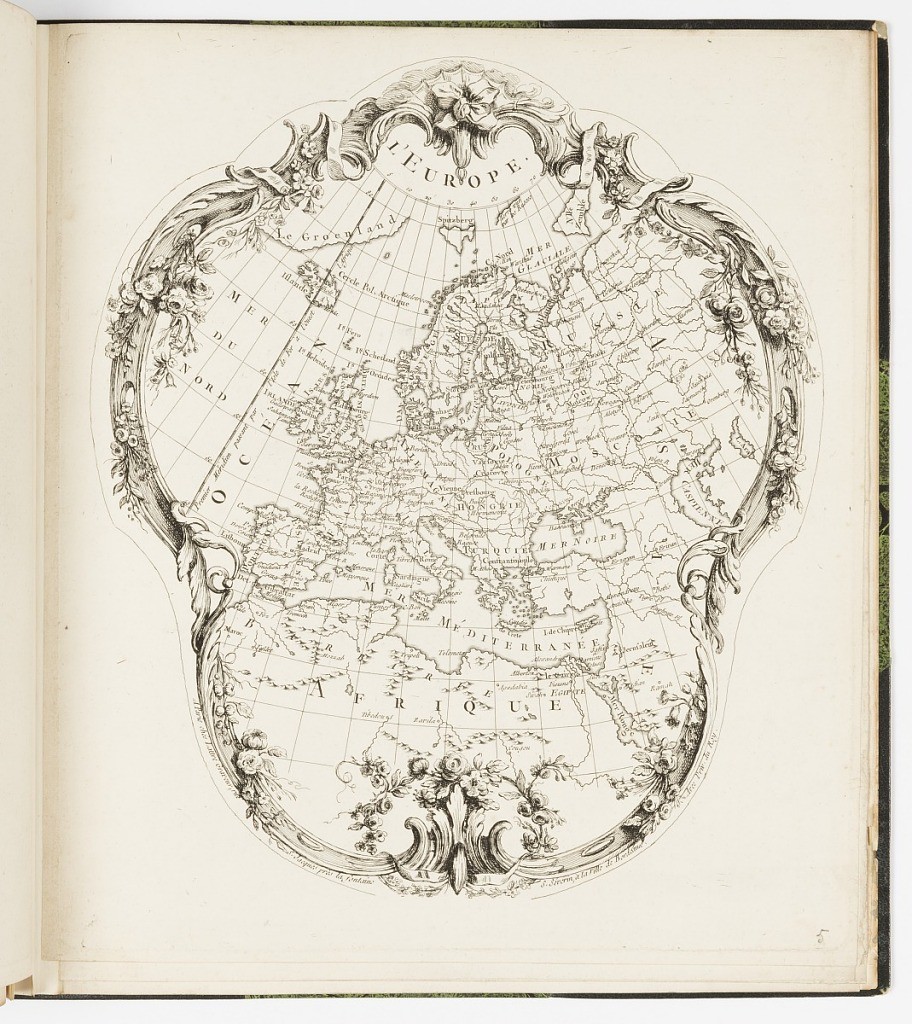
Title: L'EUROPE
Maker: Jean Lattré, French, ca. 1722 – 1791
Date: mid- 18th–late 18th century
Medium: Etching and engraving on laid paper
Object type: Print
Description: Design for a hand fan with a map of Europe framed within an upside-down pear-shaped rococo border ornamented with flowers, acanthus leaves, c-scrolls, and ribbons. The plate is titled and addressed.